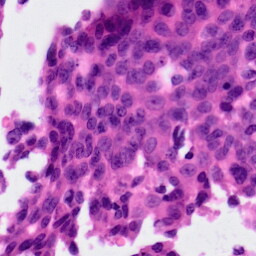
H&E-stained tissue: Ovarian